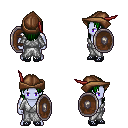
a pixel art fantasy rpg character, male body template, dark elf, purple skin, white robe, magenta pants, green long hairstyle, leather cap, ghillies, shield, four views (front, back, left, right), 2x2 character sprite sheet, small pixel art, hard edges, no anti-aliasing